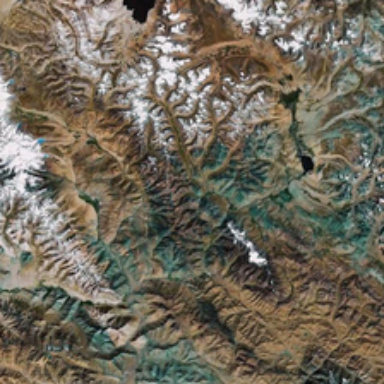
Three lakes are lying among mountains with white and green mountainpeaks .